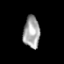
Tissue: prostate
Cell type: T cells
Senescence score: 0.3232
Nuclear area (px): 512
Mean DAPI intensity: 164.961